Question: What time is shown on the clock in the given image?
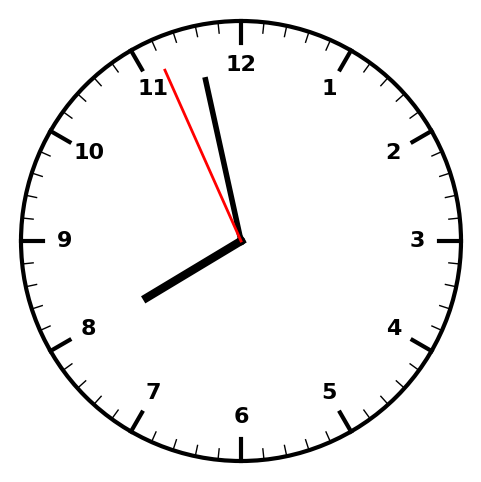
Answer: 07:57:56